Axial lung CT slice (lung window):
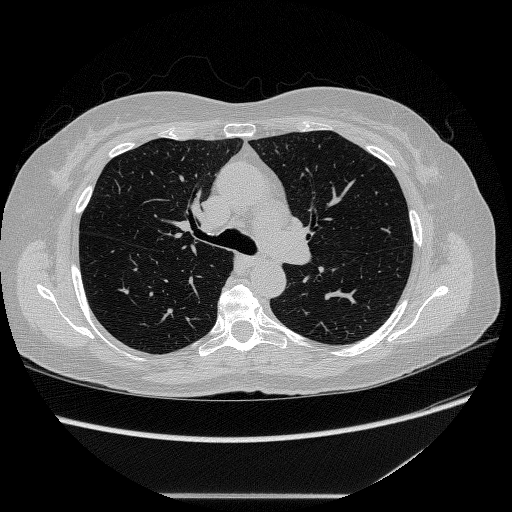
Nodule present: no